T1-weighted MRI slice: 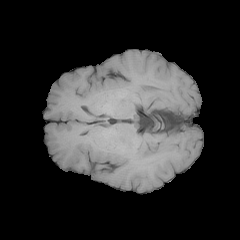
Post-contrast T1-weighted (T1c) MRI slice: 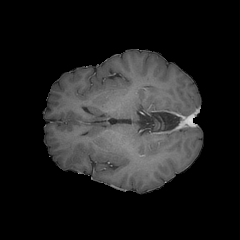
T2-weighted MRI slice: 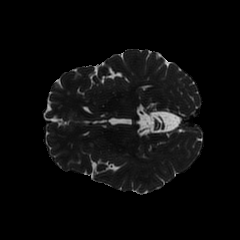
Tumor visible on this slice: no